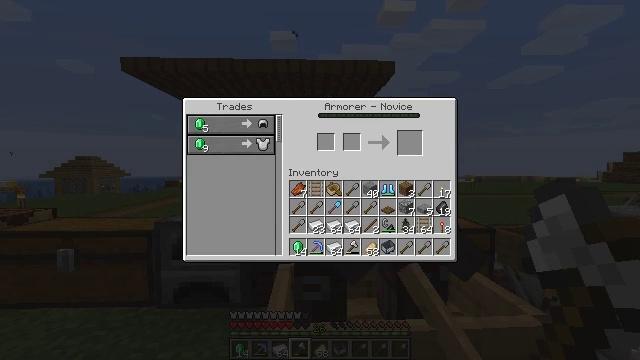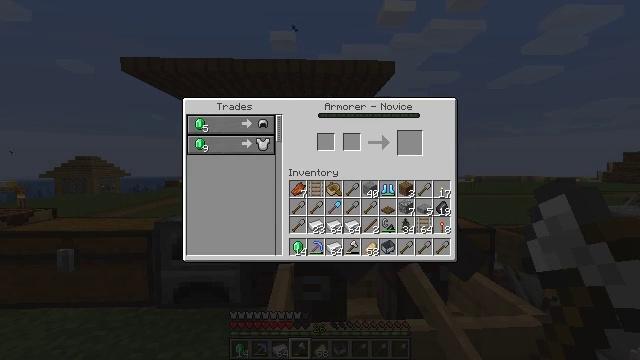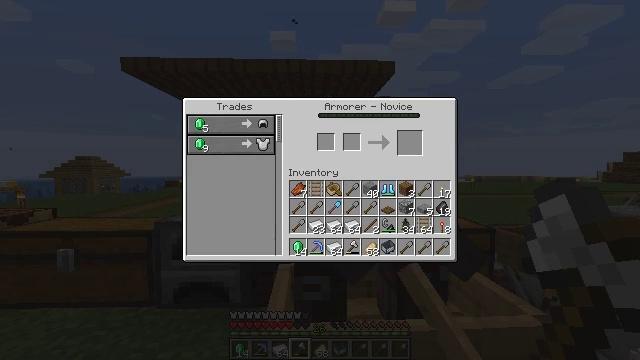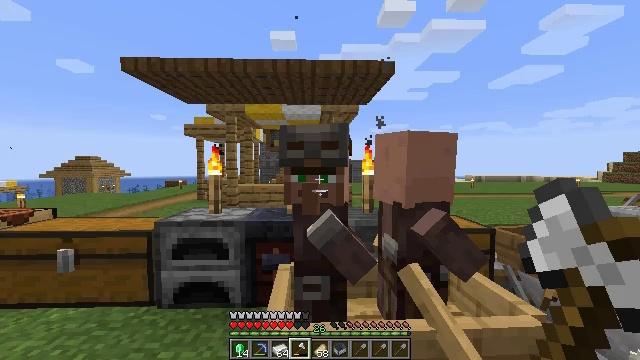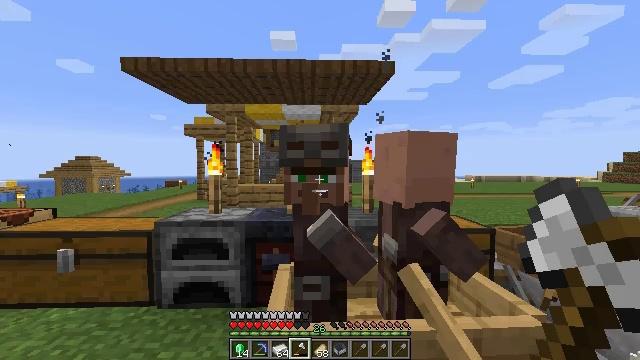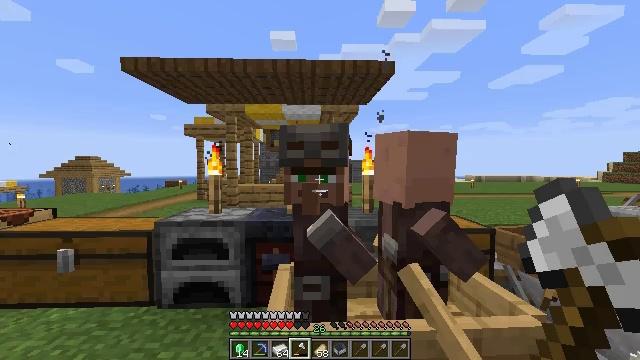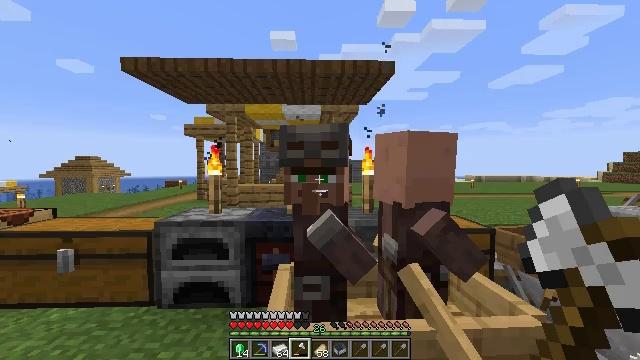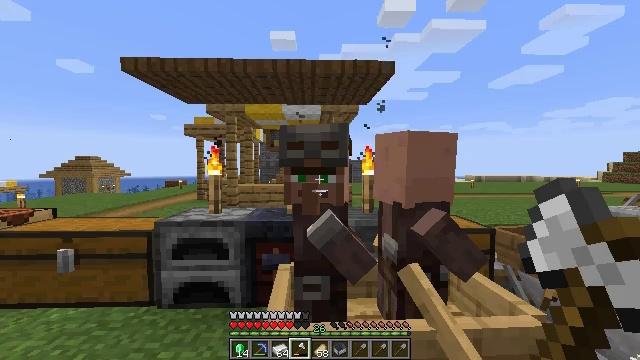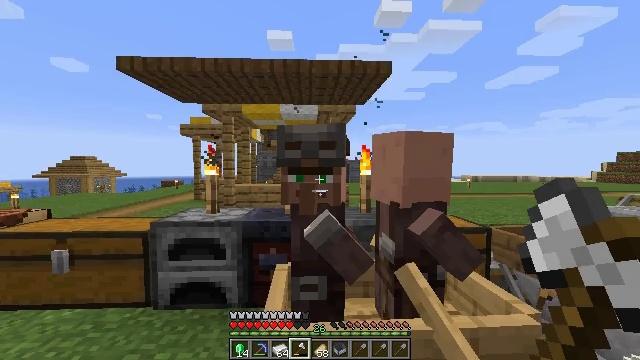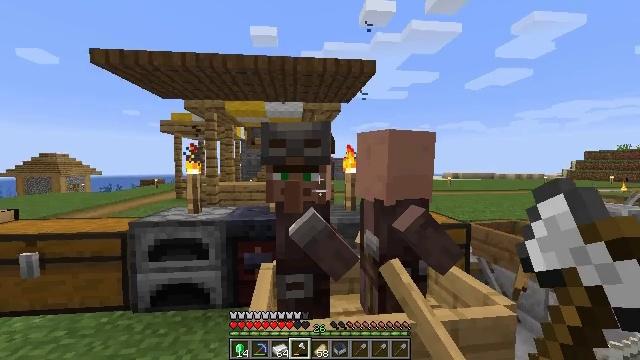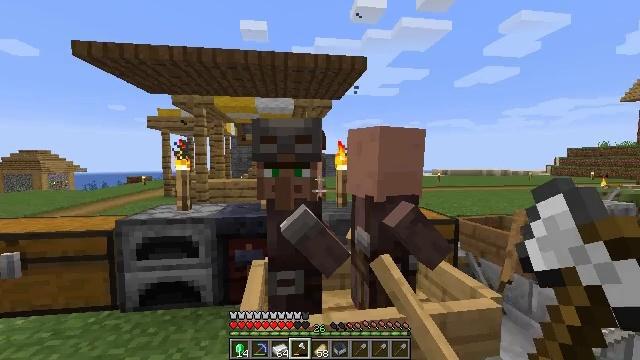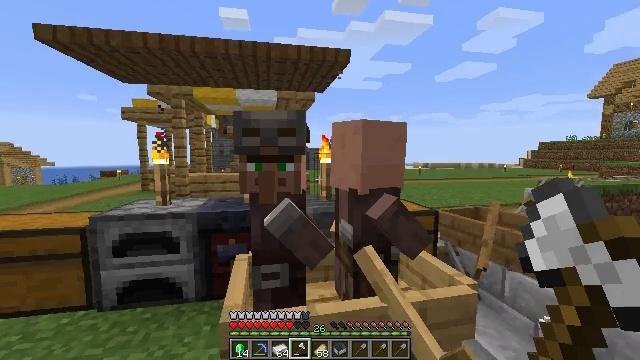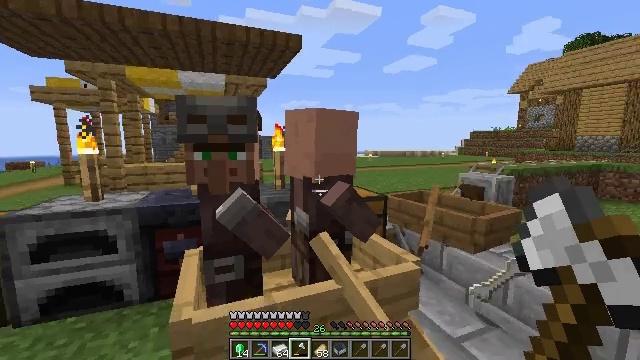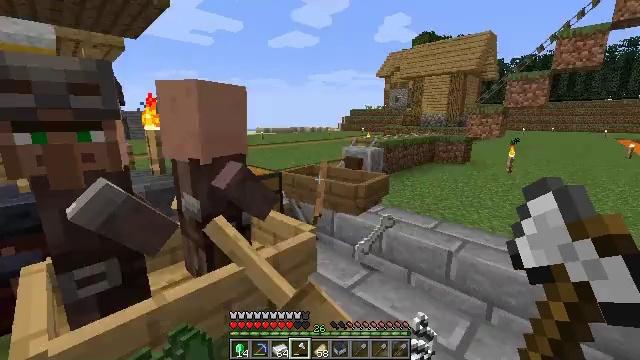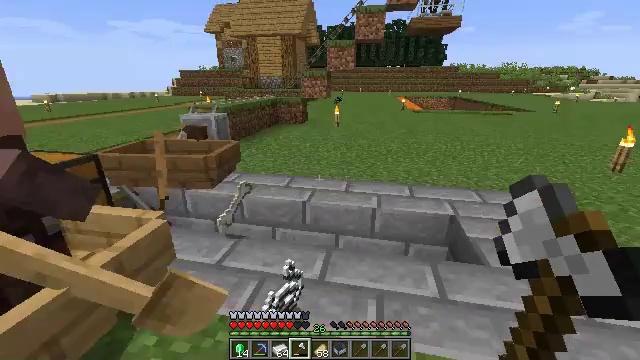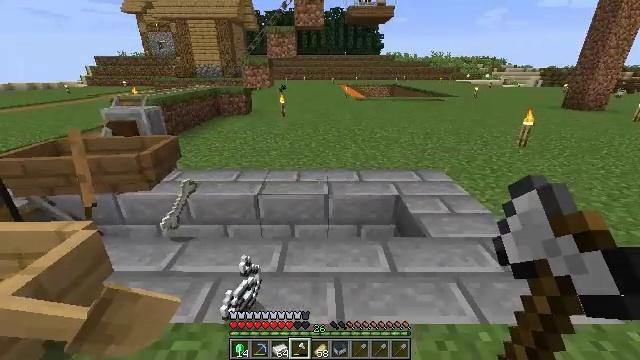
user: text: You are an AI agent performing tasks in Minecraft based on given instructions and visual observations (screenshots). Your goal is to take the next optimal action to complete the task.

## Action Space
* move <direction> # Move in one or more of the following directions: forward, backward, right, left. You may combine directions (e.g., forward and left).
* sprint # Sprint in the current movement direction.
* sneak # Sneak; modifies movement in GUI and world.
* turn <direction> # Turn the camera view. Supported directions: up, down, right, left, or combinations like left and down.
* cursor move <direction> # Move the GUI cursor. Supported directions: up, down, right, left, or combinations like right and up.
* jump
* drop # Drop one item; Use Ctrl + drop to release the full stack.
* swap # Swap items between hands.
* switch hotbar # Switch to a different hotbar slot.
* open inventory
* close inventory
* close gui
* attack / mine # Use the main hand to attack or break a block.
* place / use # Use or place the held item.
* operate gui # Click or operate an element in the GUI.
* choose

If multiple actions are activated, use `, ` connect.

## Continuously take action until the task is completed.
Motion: motion action
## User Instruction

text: Mine the grindstone block.
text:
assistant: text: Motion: no_op
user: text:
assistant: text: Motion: no_op
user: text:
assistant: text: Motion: no_op
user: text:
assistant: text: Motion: close gui
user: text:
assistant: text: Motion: no_op
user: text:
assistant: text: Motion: no_op
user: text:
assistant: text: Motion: no_op
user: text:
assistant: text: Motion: no_op
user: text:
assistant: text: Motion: turn right
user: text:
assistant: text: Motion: turn right
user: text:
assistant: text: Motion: turn right and down
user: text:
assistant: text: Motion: turn right and down
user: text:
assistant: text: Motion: turn right and down
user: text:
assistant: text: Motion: turn right and down
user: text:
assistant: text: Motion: turn right and down
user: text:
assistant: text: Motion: move forward, turn right
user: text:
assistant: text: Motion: move forward, turn right
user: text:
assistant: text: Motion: move forward, turn right and down
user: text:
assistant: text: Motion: move forward, turn right and down
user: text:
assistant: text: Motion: move forward, sprint, turn right and down
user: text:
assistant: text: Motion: move forward, sprint
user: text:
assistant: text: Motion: move forward, sprint
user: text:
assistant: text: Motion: move forward, sprint, turn left
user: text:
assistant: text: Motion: move forward, sprint, turn left and down
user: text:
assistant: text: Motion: move forward, turn left
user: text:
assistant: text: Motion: move forward, turn left, jump
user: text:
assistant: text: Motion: move forward, turn left, jump
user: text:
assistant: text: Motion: move forward, turn left, jump
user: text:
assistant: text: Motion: move forward, turn left, jump
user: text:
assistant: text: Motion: move forward, turn left, jump